Chest X-ray. View position: AP
Patient age: 12
Patient sex: F
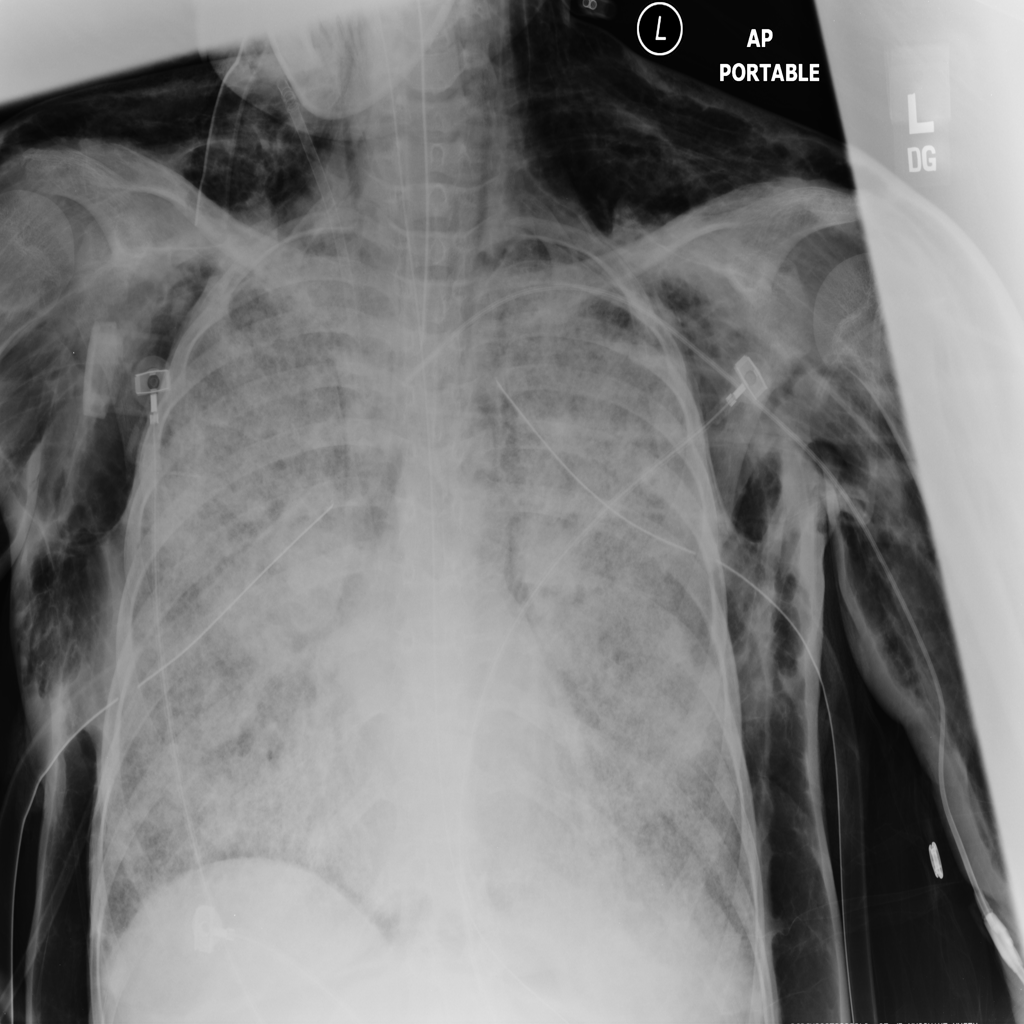
Finding: Pneumothorax